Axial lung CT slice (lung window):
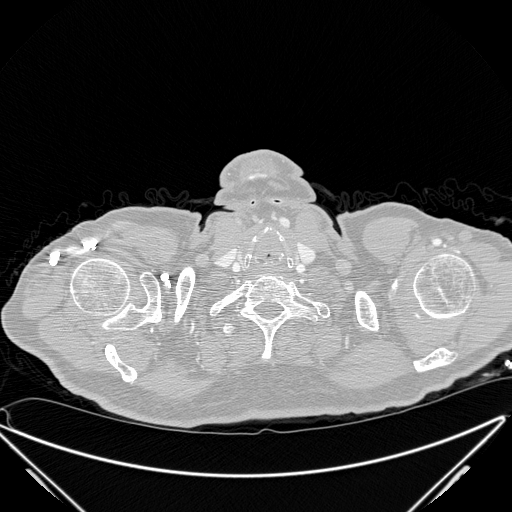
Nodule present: no